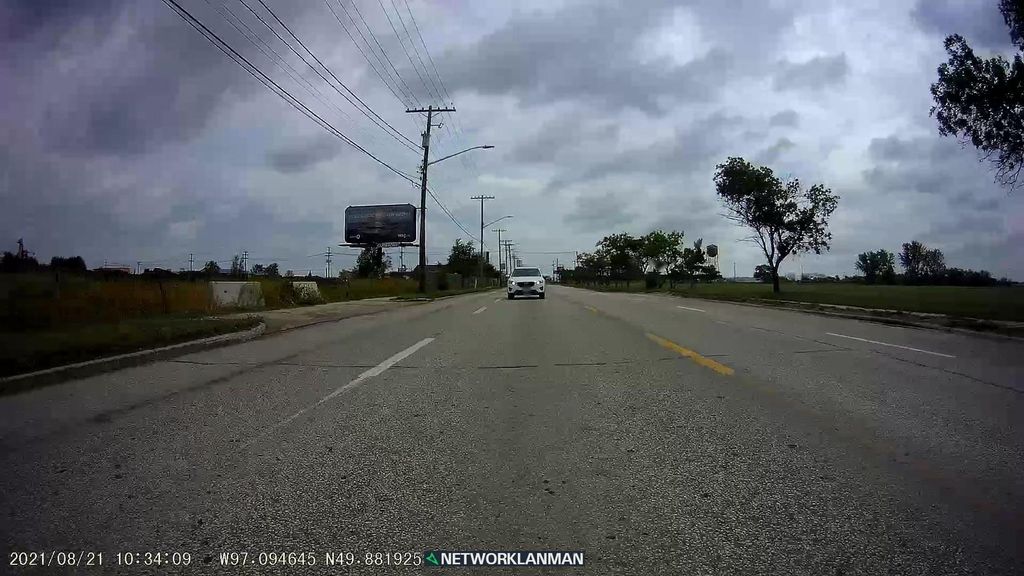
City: winnipeg